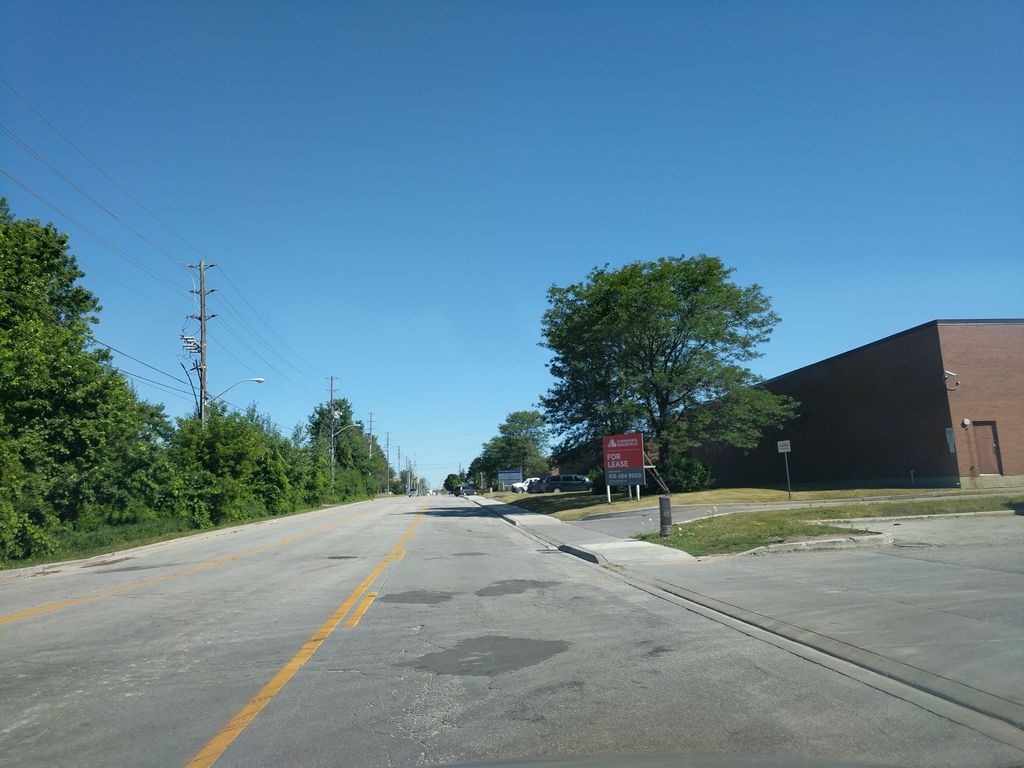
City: toronto